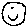
Label: smiley face